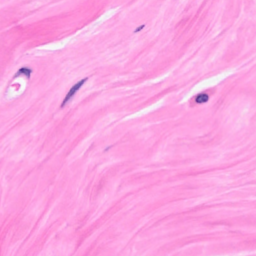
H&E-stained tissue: Breast